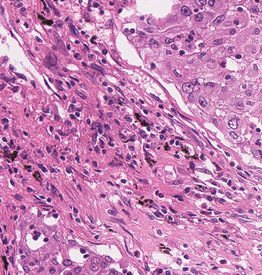
Tumor epithelial tissue: yes
Tumor-associated stroma tissue: yes
Normal tissue: no